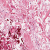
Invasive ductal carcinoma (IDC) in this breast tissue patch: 0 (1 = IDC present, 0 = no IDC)